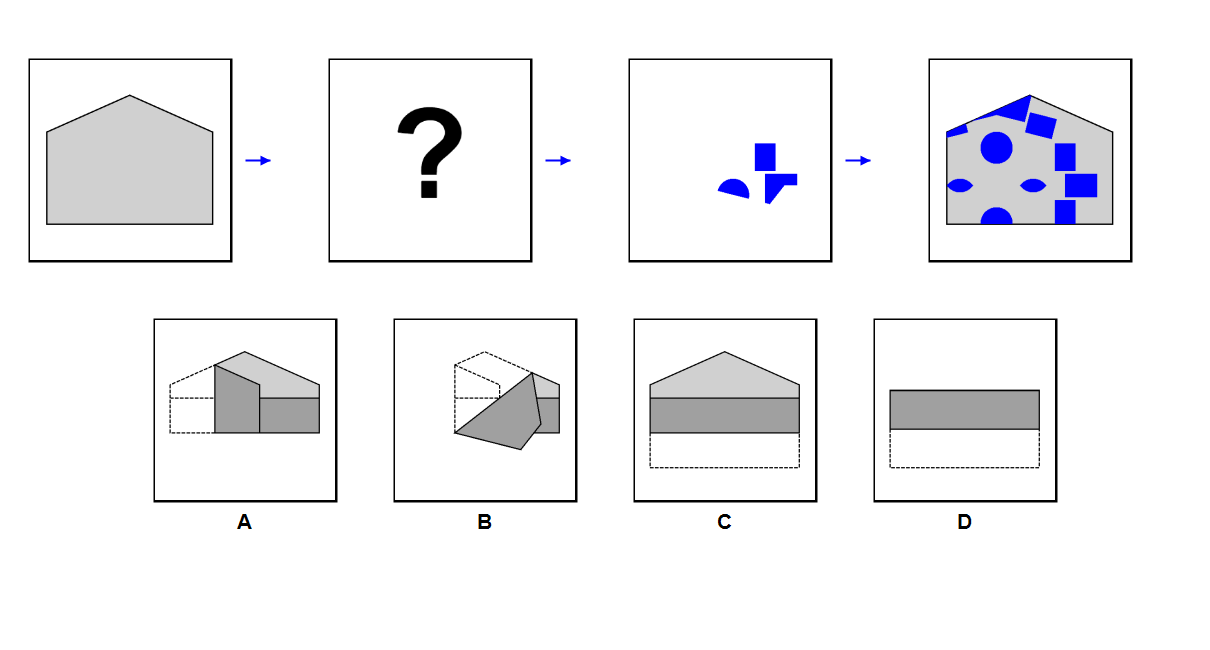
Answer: D